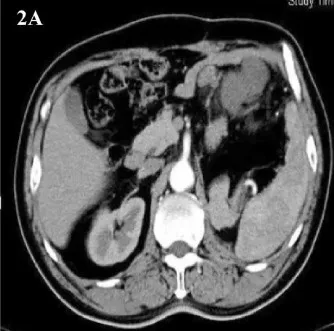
(A, B) Abdominal image before the second operation.
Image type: radiology (ct)